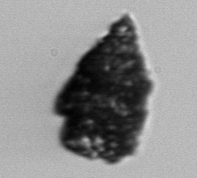
Label: Tintinnopsis